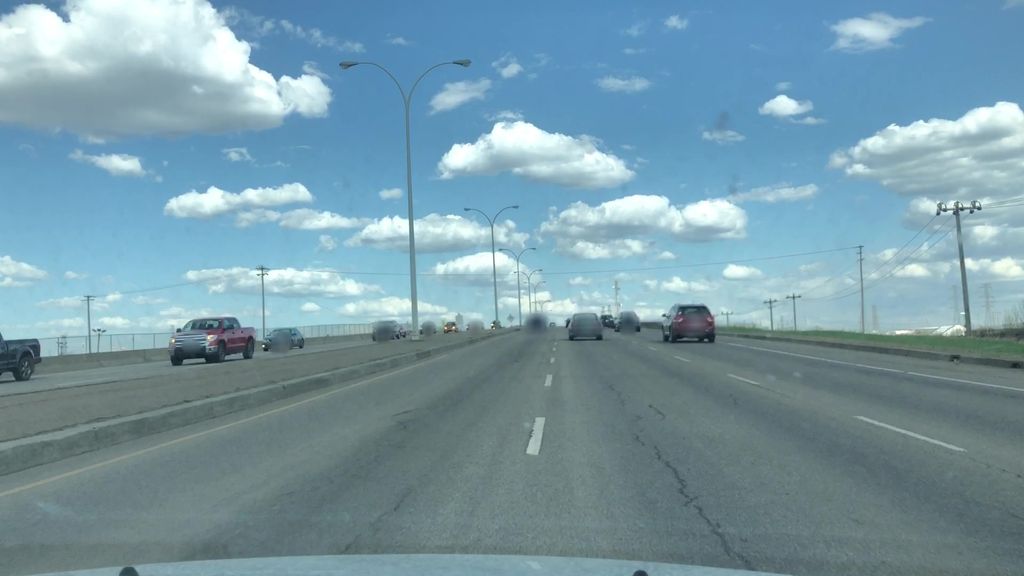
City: edmonton